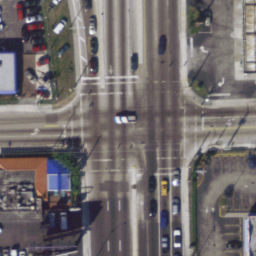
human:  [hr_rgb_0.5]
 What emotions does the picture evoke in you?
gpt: intersection